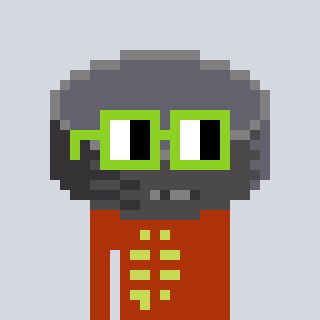
a pixel art character with square light green glasses, a hockey puck-shaped head and a hotbrown-colored body on a cool background